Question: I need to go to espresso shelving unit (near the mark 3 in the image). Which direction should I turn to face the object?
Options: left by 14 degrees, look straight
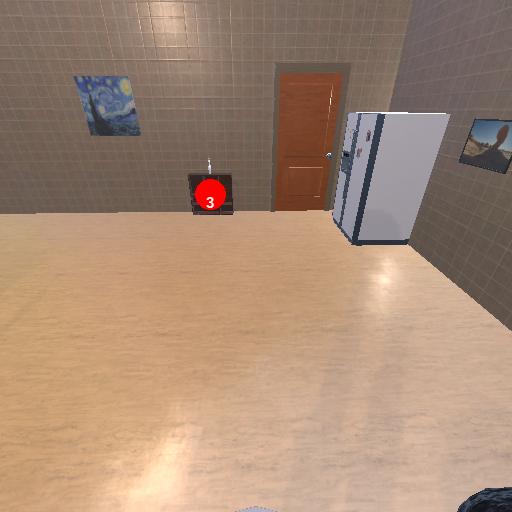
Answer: left by 14 degrees